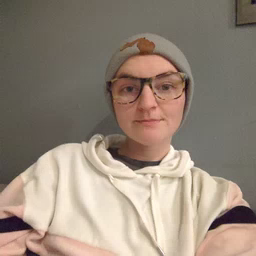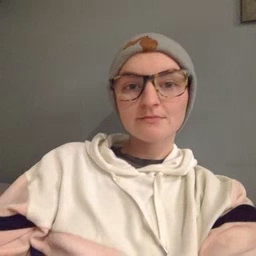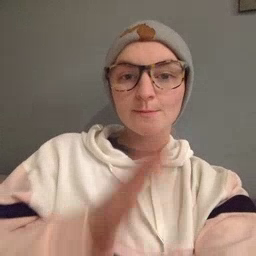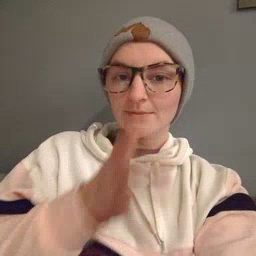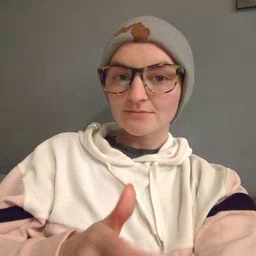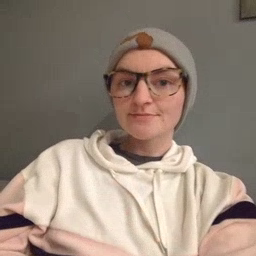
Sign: grandma